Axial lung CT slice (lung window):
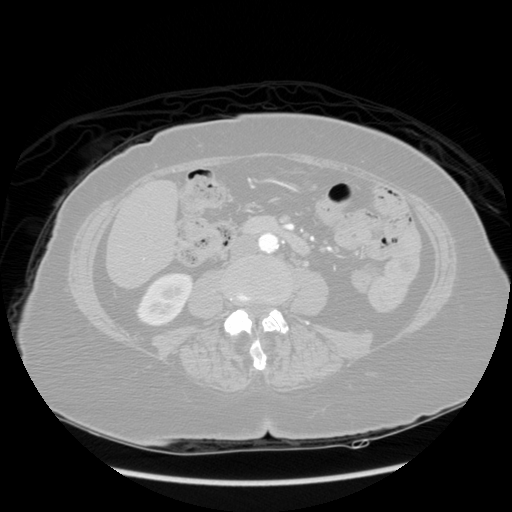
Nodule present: no